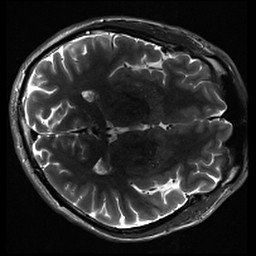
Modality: inplaneT2
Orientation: axial